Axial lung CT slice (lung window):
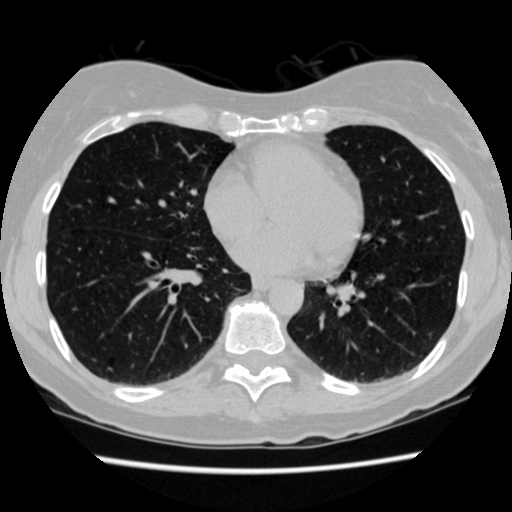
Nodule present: no